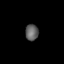
Tissue: lung
Cell type: Endothelial cells
Senescence score: 0.5555
Nuclear area (px): 207
Mean DAPI intensity: 95.928